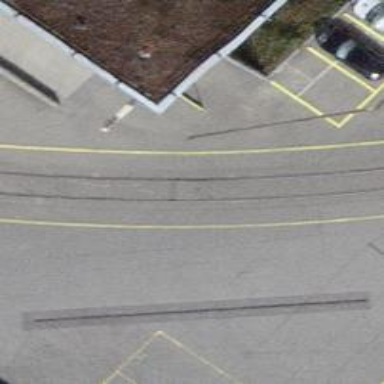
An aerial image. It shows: Single-track railway spur.